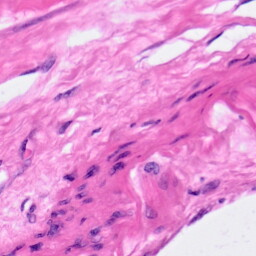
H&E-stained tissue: Pancreatic